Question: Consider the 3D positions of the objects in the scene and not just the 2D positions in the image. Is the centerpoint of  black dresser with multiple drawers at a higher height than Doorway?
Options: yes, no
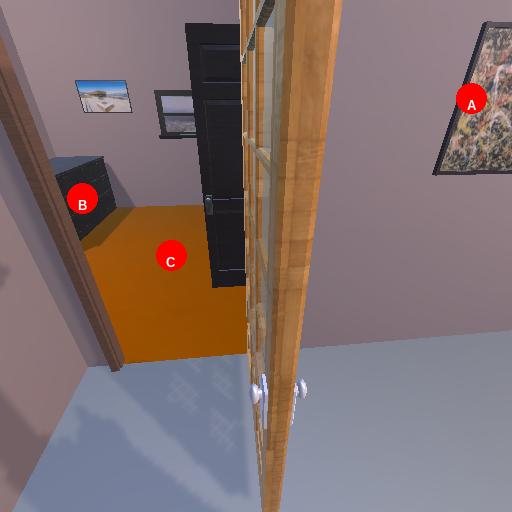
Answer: yes